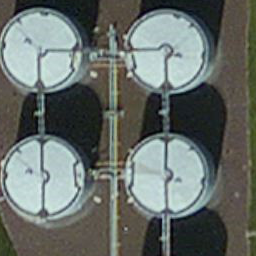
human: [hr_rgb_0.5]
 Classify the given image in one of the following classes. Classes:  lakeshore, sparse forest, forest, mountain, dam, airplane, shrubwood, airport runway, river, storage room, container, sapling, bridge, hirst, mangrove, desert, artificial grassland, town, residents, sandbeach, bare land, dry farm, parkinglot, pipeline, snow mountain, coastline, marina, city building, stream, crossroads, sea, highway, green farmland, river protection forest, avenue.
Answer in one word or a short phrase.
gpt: storage room